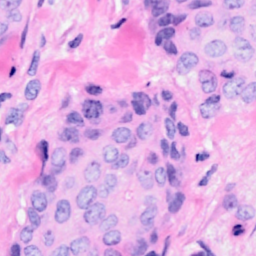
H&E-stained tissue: Breast